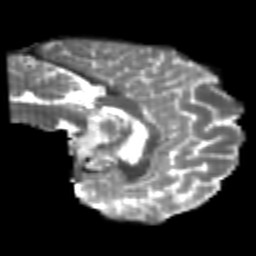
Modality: T2w
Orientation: sagittal
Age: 26
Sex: male
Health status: healthy
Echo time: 0.074 s